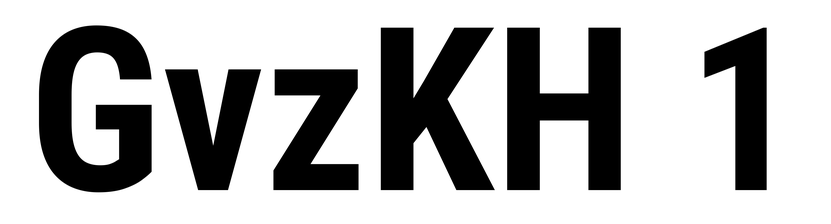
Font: Roboto_Condensed_Bold